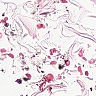
Metastatic tissue present: no